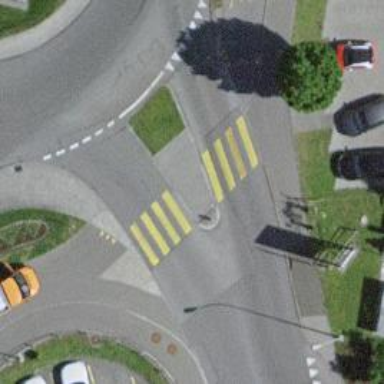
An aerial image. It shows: Traffic calming island.